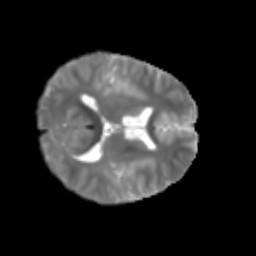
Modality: T2w
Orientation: axial
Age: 6
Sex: male
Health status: healthy